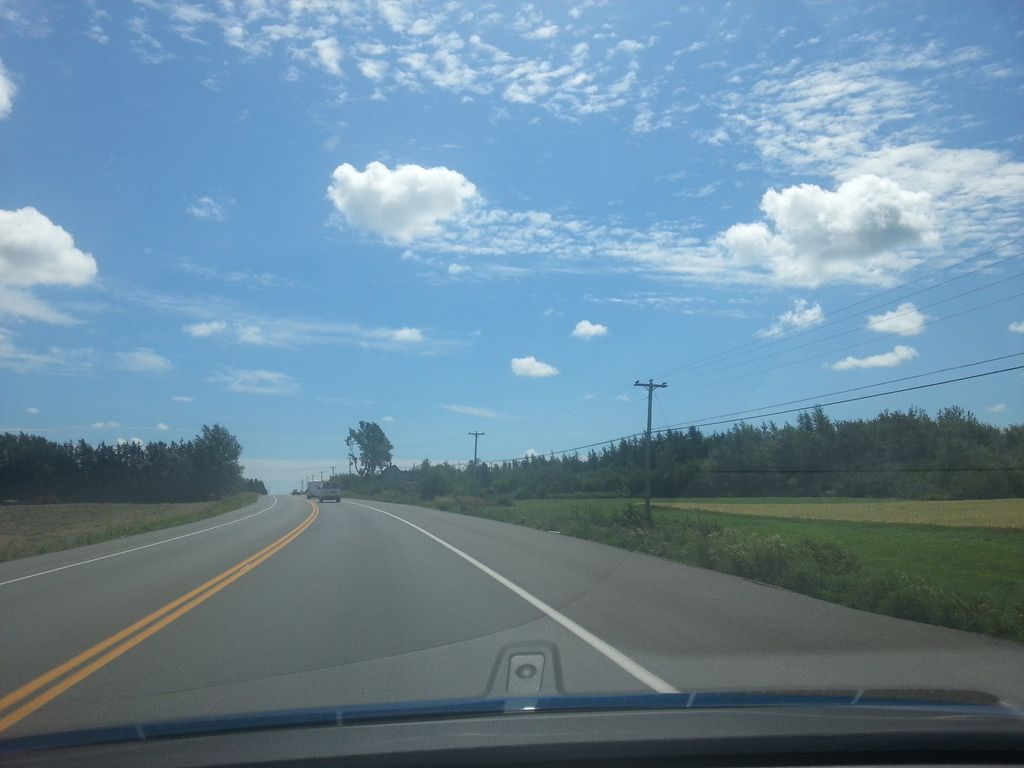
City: charlottetown